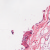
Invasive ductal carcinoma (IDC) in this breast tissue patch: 0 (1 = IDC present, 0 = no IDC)